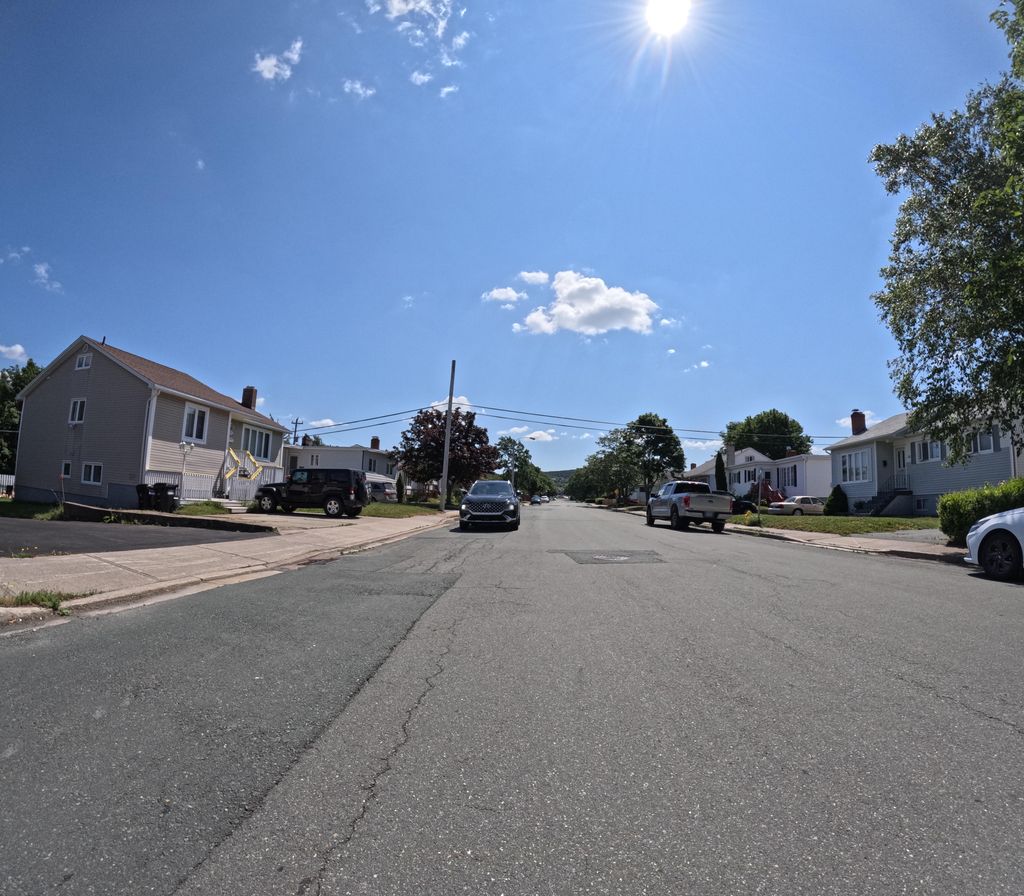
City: st_johns